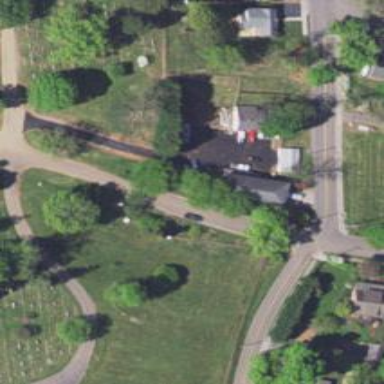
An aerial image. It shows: Alleyway designated as service road.